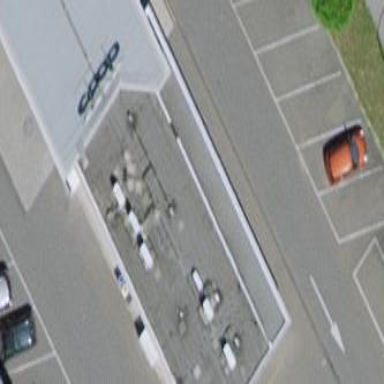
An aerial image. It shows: Building designated for providing fuel.